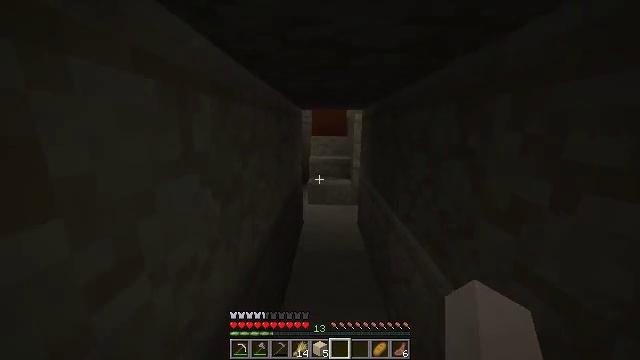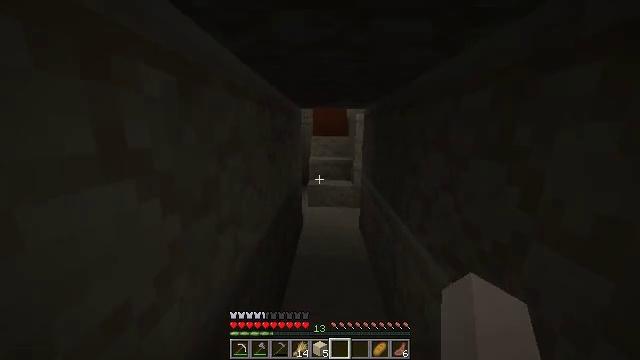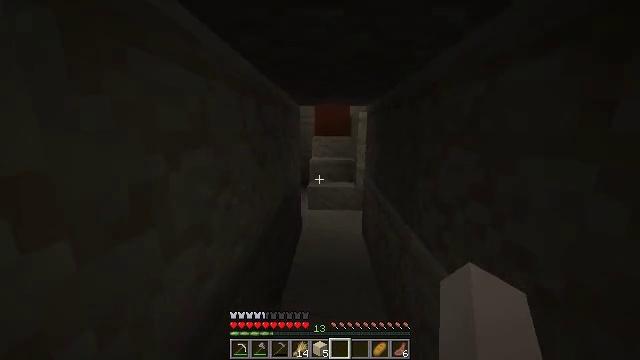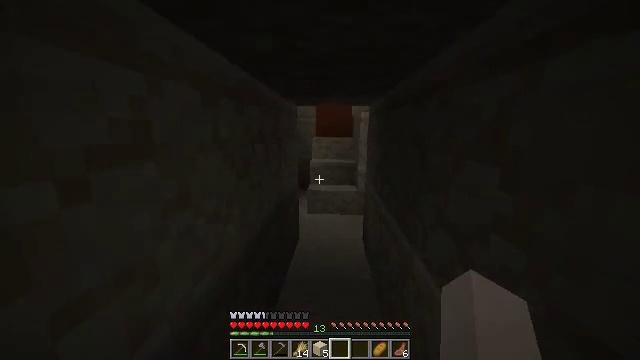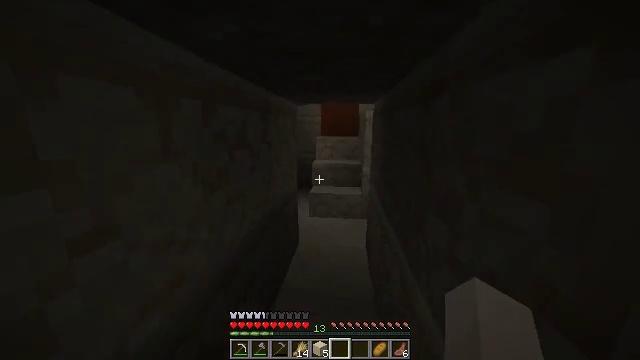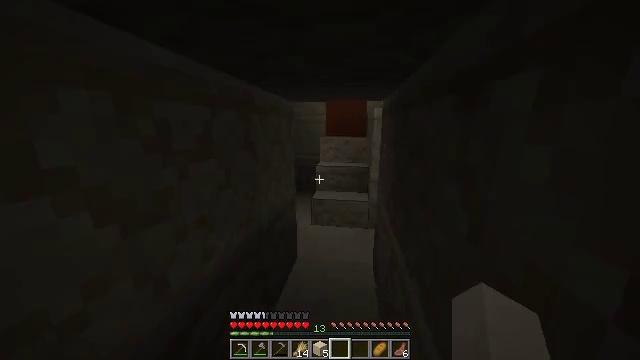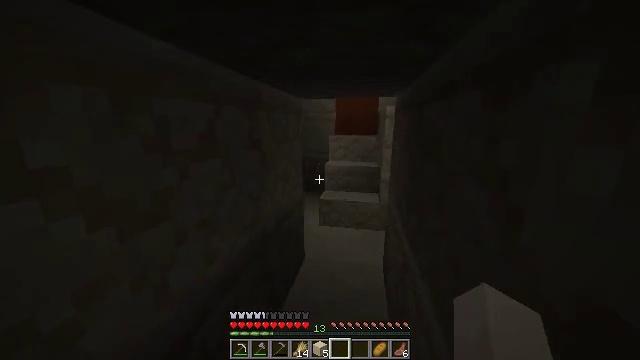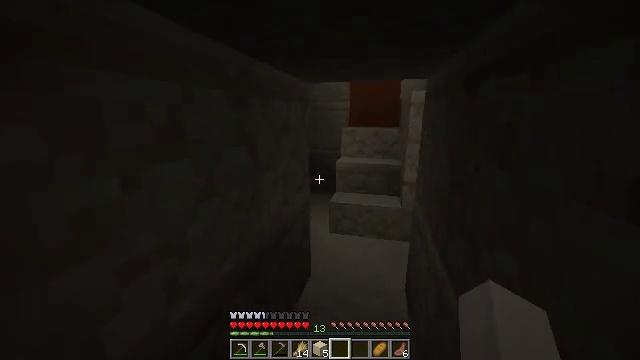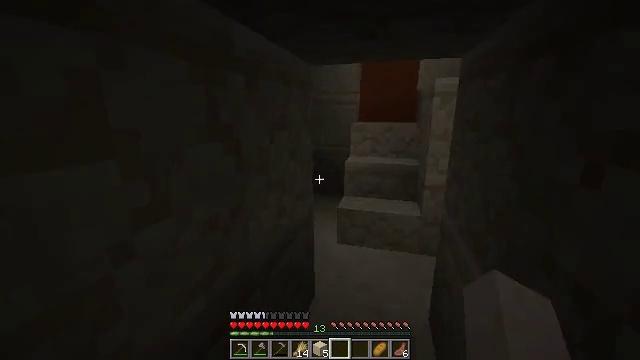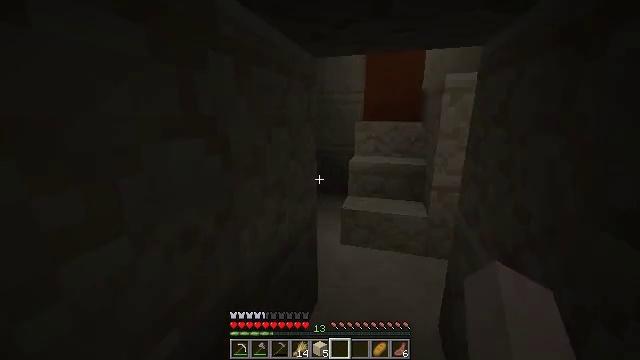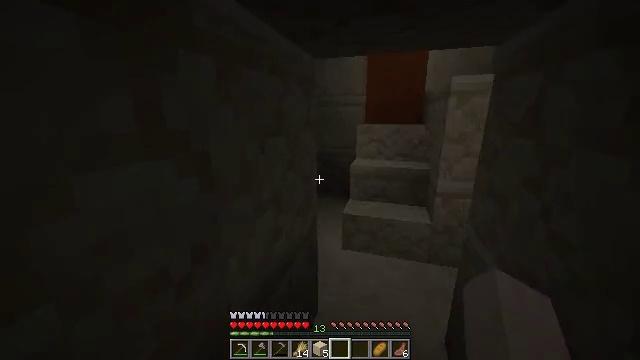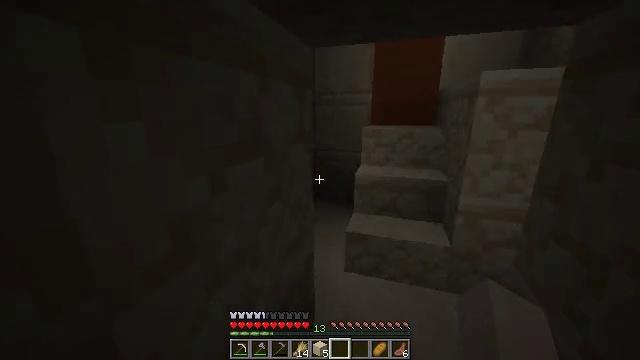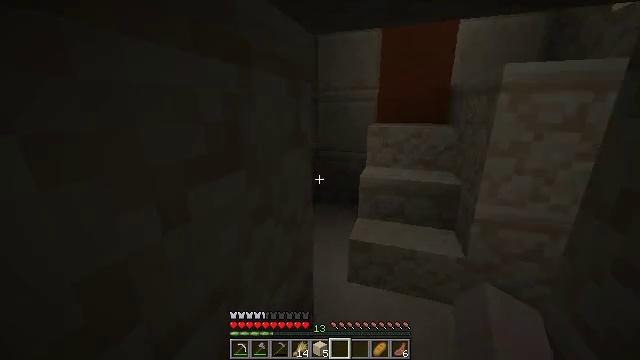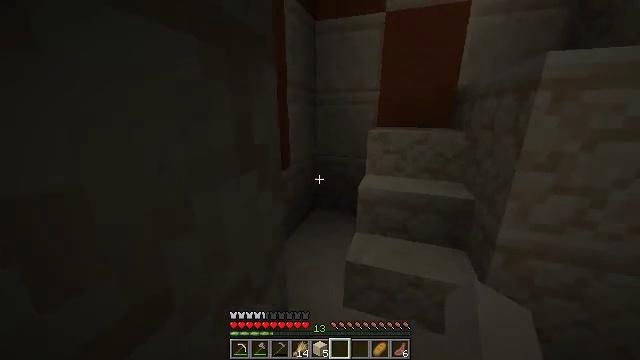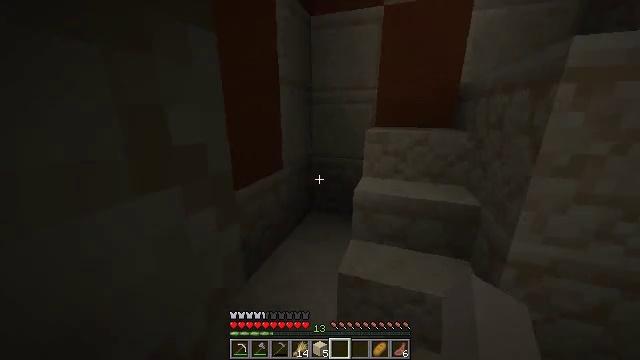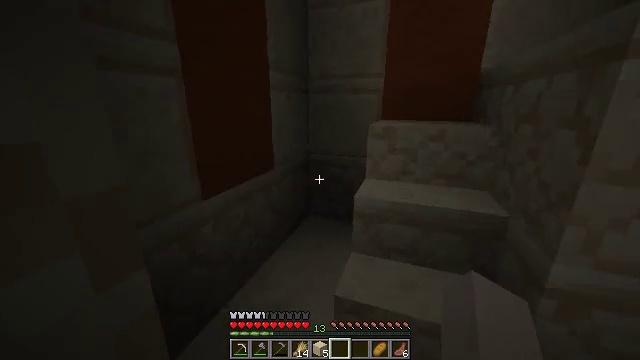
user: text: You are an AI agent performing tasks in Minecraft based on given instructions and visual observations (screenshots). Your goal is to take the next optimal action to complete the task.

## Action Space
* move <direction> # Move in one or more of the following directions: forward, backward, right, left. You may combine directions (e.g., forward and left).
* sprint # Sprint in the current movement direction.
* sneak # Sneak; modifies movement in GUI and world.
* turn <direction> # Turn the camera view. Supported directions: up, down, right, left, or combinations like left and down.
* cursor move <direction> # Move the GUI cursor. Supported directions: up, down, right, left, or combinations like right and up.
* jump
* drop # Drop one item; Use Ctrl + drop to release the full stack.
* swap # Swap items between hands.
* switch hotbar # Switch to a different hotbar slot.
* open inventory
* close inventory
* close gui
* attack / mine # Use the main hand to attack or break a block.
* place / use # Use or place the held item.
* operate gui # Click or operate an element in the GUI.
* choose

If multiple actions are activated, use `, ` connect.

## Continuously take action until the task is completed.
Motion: motion action
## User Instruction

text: Dig up the sandstone.
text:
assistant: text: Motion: move forward, sprint
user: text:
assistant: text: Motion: move forward and move right, sprint
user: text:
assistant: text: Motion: move forward and move right, sprint, turn left
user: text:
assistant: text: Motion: move forward and move right, sprint, turn left
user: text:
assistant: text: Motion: move forward and move right, sprint, turn left
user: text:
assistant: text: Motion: move forward and move right, sprint, turn left
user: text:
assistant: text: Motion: move forward, sprint, turn left
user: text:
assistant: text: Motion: move forward, sprint, turn left
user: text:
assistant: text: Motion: move forward, sprint, turn left
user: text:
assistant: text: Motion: move forward, sprint
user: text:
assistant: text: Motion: move forward, sprint
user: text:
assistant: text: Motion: move forward
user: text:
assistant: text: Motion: move forward
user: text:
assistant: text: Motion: move forward
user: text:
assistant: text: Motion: no_op
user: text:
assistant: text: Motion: turn left
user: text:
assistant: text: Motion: turn left and down
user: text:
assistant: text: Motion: turn left and down
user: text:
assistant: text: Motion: turn left and down
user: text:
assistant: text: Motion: no_op
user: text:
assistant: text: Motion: turn right and up
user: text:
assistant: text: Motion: turn right and up
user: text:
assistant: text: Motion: turn right and up
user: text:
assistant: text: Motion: turn right and up
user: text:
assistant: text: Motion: no_op
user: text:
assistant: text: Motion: no_op
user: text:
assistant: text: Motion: no_op
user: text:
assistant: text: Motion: no_op
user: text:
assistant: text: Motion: no_op
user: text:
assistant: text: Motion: turn right and down